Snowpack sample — Loveland Pass, Silver Plume, Colorado, USA (12/14/25, 10:50 AM MST)
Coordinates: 39.664, -105.882
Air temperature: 36 °F
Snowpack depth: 67 cm
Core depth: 20 cm
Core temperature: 46.4 °F
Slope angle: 6°, slope face: 326°
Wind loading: low
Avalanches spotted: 0
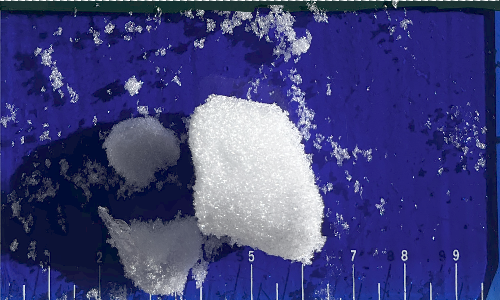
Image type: core
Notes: No avalanches spotted, very late start to the season with minimal snowpack